Question: Is there a way to play html video only for few seconds?
Currently when a user clicks on a table row the video seeks to a predefined time (highlighted below). So in the below example the video would seek to 7 seconds.
Is there a way to play the video from seconds onwards for just 10 seconds? i.e seek to 00:07 and play to 00:17 and stop?

Thanks
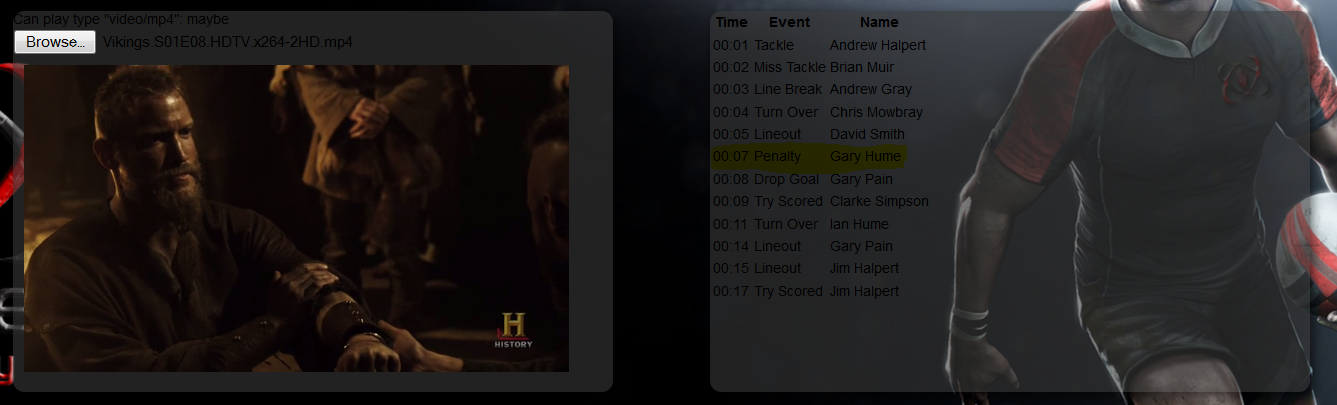
Answer: You can use <URL> event along with 'currentTime' attrribute
'''
function playVideo() {
var starttime = 7; // start at 7 seconds
var endtime = 17; // stop at 17 seconds
var video = document.getElementById('yourVideoId');
video.addEventListener("timeupdate", function() {
if (this.currentTime >= endtime) {
this.pause();
}
}, false);
//suppose that video src has been already set properly
video.load();
video.play(); //must call this otherwise can't seek on some browsers, e.g. Firefox 4
try {
video.currentTime = starttime;
} catch (ex) {
//handle exceptions here
}
}
'''